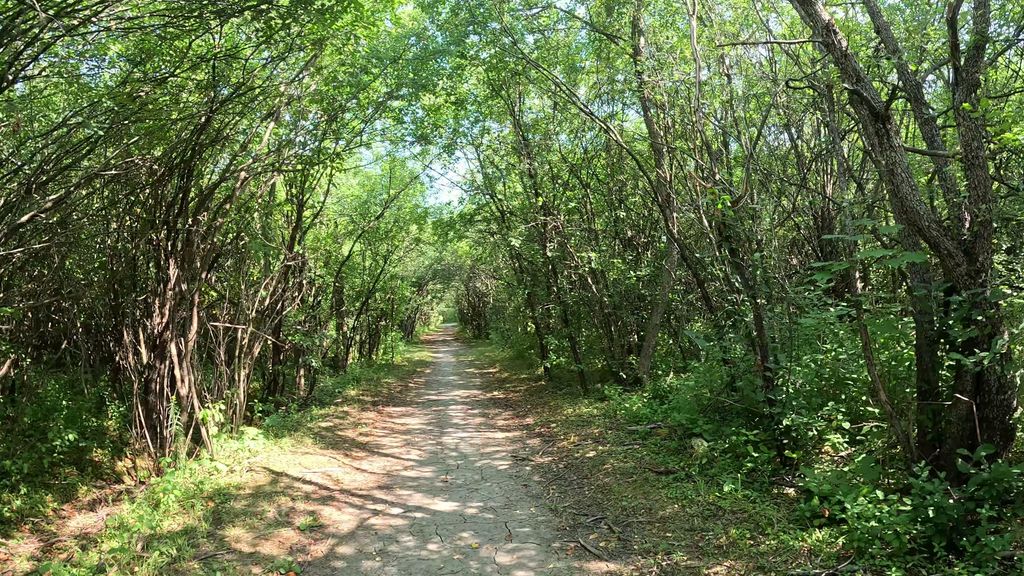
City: ottawa-gatineau